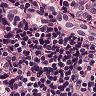
Metastatic tissue present: yes